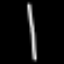
Label: line